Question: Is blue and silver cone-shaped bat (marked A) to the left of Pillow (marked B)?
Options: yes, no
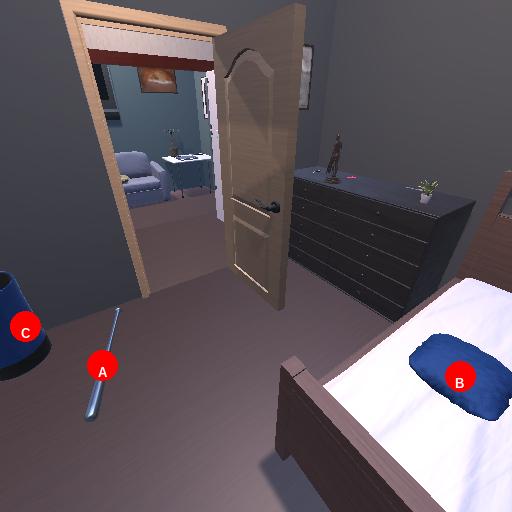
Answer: yes